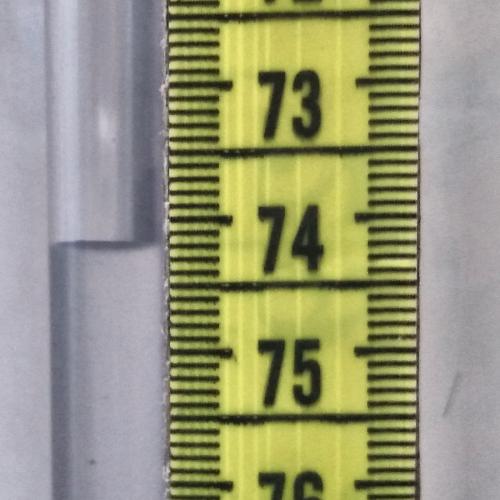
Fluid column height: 74.2 cm